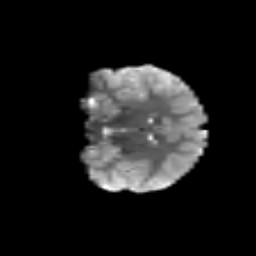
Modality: T2w
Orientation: coronal
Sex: female
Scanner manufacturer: siemens
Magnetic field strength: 3 T
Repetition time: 5 s
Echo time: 0.071 s